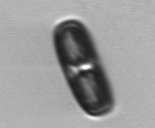
Label: Ephemera